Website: lowes
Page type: store-pickup
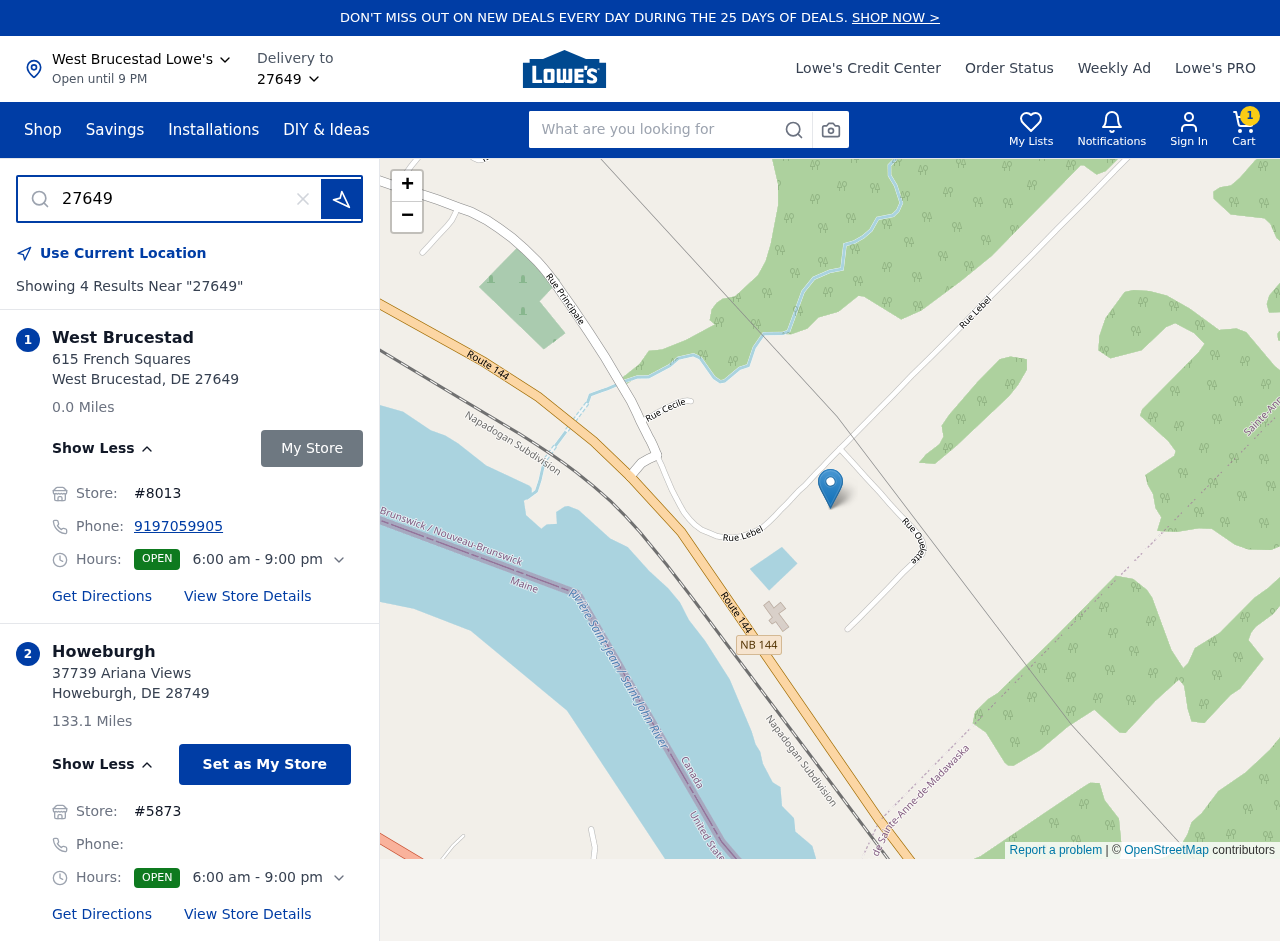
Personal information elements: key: PII_CITY
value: West Brucestad
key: PII_CITY2
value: Howeburgh
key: PII_LOCATION1_STREET
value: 615 French Squares
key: PII_LOCATION2_POSTCODE
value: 28749
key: PII_LOCATION2_STREET
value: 37739 Ariana Views
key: PII_PHONE
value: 9197059905
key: PII_POSTCODE
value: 27649
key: PII_STATE_ABBR
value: DE
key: PII_POSTCODE3
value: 27649
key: PII_POSTCODE_FULL
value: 27649
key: PII_POSTCODE_NUMERIC
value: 27649
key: PII_STATE_ABBR2
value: DE
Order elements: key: ORDER_NUM_ITEMS
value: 1
Search elements: key: HEADER_SEARCH
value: What are you looking for
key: SEARCH_STORE_LOCATION
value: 27649